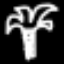
Label: palm tree